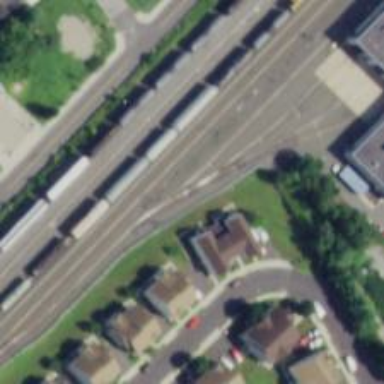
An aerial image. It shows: Light rail yard.